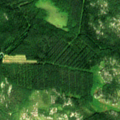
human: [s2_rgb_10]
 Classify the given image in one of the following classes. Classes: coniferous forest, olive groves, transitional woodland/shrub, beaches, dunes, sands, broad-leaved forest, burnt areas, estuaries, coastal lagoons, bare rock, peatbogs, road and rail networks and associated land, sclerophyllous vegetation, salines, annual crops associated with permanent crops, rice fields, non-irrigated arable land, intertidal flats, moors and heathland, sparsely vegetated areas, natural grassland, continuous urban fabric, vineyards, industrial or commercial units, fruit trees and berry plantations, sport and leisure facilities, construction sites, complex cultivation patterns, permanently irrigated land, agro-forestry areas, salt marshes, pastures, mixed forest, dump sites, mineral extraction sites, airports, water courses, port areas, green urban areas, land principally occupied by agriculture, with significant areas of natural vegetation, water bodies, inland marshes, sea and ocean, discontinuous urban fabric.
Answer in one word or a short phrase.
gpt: coniferous forest, mixed forest, transitional woodland/shrub